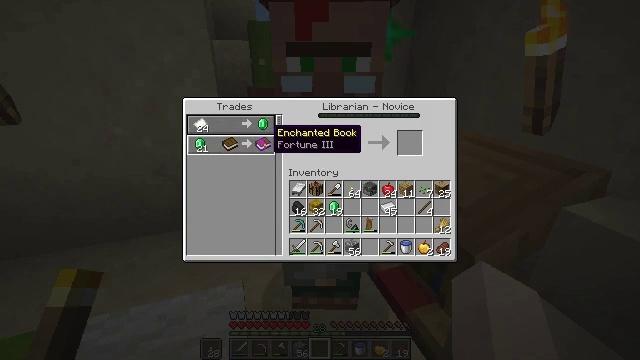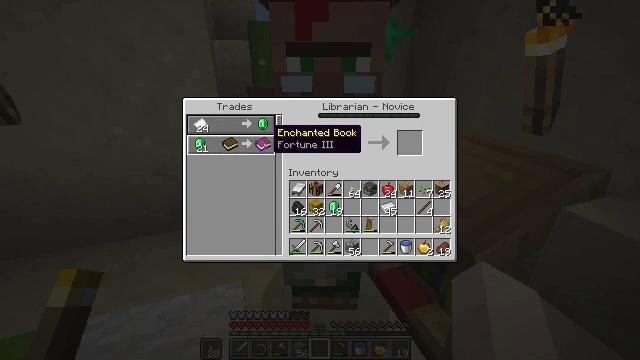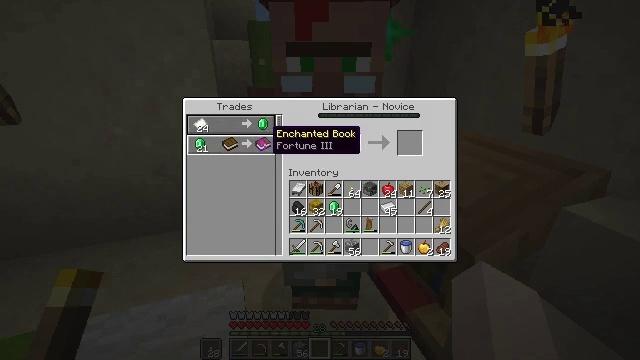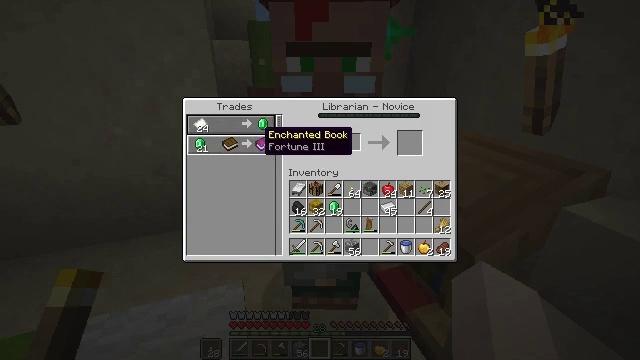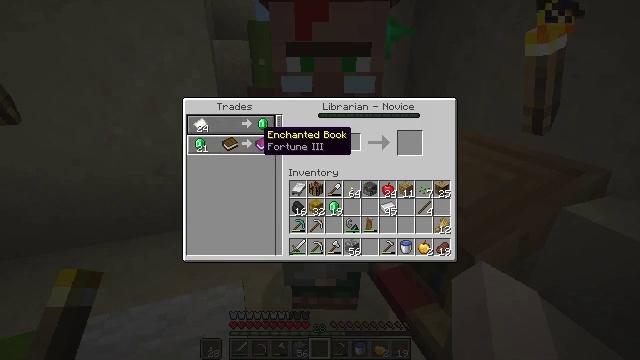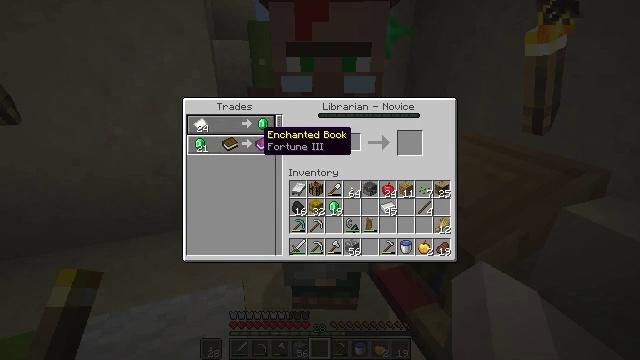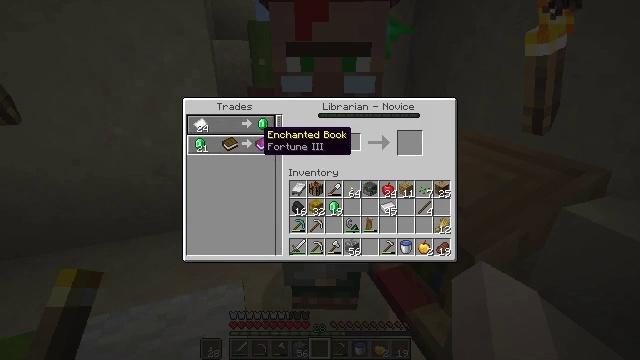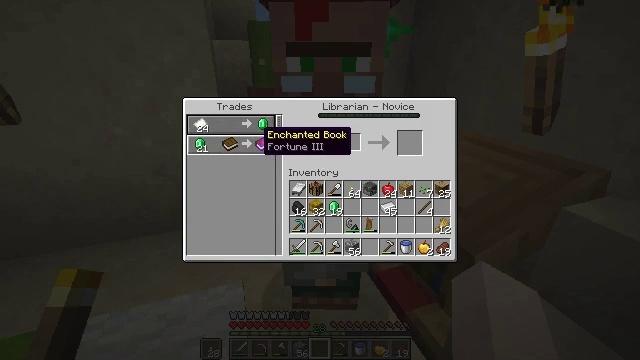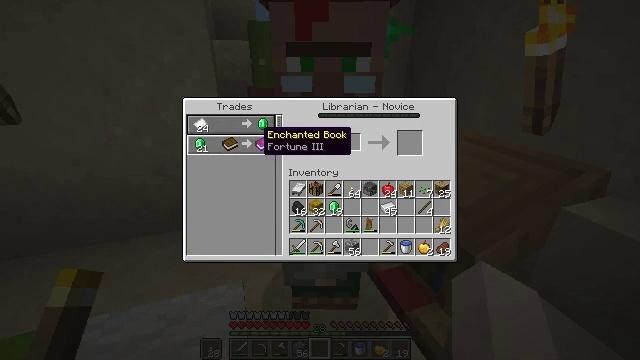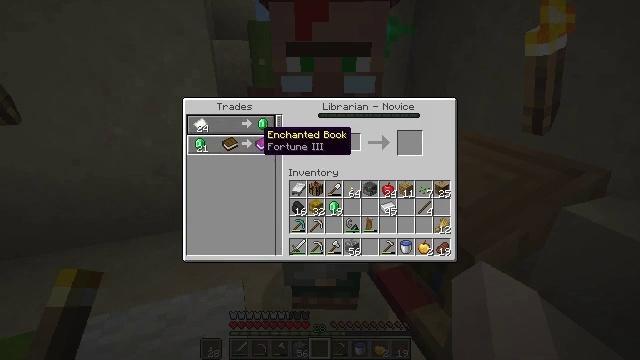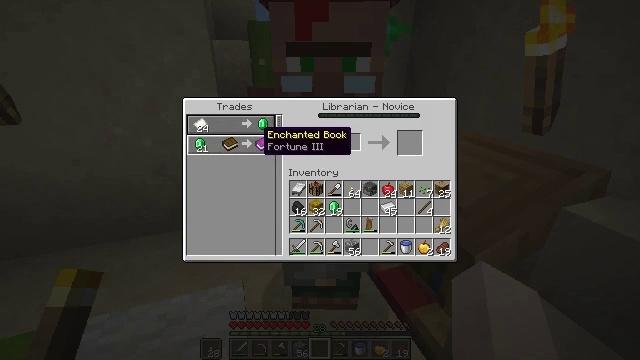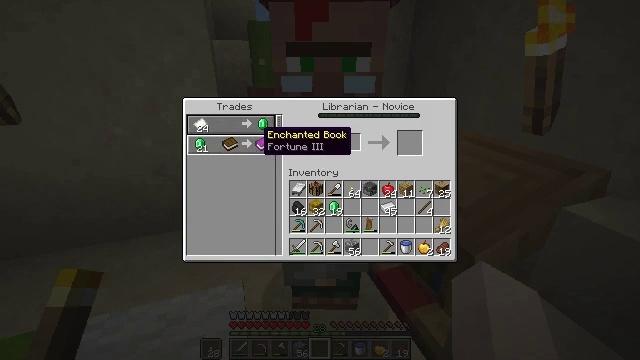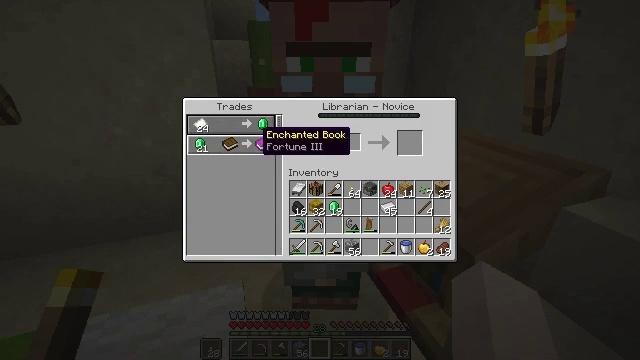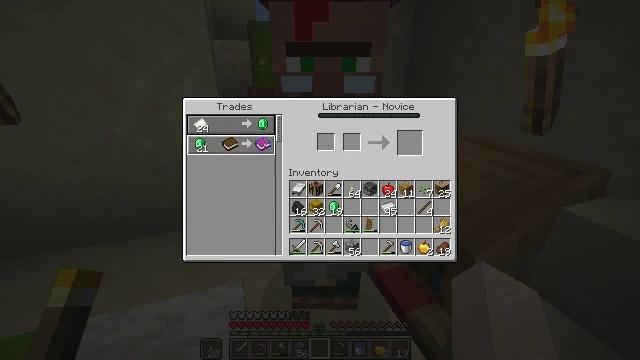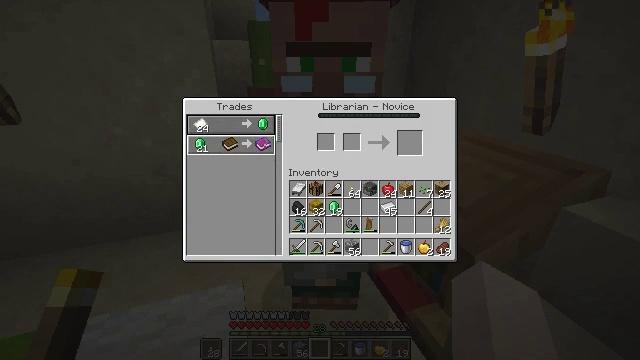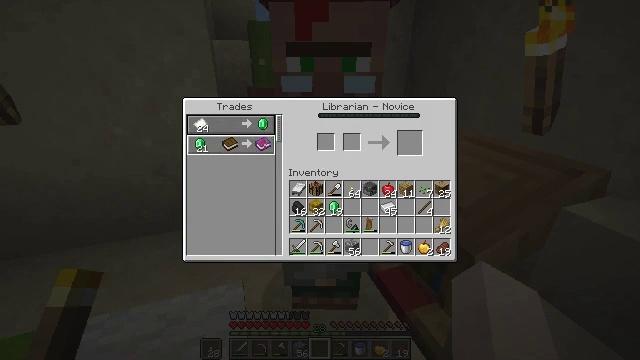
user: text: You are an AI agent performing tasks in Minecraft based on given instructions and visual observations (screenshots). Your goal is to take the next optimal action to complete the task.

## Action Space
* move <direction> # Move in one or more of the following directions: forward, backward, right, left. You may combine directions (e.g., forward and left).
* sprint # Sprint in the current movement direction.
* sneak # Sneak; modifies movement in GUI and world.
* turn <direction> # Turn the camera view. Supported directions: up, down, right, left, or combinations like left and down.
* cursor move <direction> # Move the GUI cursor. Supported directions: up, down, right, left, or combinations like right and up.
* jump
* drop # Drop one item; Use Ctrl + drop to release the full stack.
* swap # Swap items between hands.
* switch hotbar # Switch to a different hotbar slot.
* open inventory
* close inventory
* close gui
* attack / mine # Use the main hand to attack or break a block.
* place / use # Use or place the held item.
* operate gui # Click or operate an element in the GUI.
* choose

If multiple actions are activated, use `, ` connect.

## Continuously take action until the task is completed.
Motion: motion action
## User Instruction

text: Mine the bookshelf to gather resources.
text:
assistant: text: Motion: no_op
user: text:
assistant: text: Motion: no_op
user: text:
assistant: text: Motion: cursor move left
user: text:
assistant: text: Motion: no_op
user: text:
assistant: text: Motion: no_op
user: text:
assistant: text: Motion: no_op
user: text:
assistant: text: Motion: no_op
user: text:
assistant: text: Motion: no_op
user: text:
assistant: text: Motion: no_op
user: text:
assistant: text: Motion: no_op
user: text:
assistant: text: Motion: no_op
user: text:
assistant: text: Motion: no_op
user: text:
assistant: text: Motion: no_op
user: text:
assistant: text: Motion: no_op
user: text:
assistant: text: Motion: no_op
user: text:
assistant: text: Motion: no_op
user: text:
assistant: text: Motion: no_op
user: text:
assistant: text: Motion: no_op
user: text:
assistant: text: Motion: no_op
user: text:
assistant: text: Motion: cursor move right
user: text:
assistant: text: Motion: cursor move right
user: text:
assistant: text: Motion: no_op
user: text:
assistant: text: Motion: no_op
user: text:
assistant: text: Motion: no_op
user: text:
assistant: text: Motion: no_op
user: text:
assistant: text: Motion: no_op
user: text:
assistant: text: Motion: no_op
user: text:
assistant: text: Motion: no_op
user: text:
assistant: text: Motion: no_op
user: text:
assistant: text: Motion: no_op